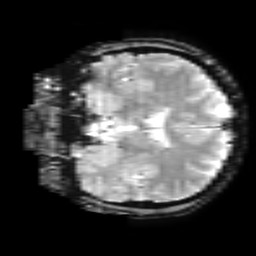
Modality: T2starw
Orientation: coronal
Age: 32
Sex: male
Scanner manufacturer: ge
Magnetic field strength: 3 T
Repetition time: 0.65 s
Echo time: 0.02 s